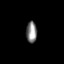
Tissue: lung
Cell type: Myeloid cells
Senescence score: 0.1993
Nuclear area (px): 225
Mean DAPI intensity: 131.867